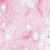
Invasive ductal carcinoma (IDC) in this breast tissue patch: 0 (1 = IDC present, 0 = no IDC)